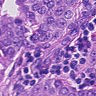
Metastatic tissue present: yes